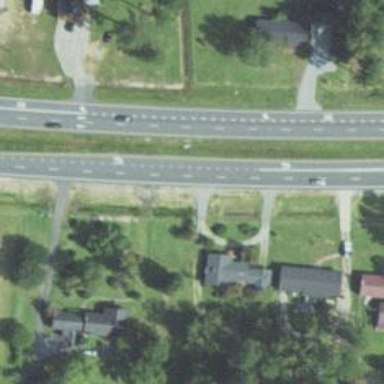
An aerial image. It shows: Asphalt road classified as trunk highway.